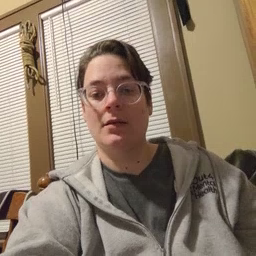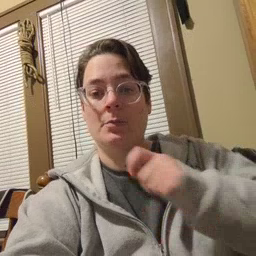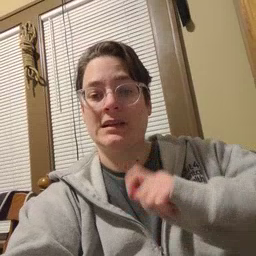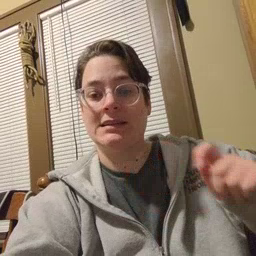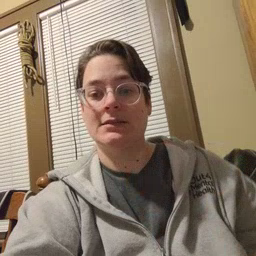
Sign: pen